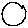
Label: circle